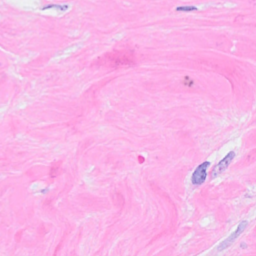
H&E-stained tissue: Breast